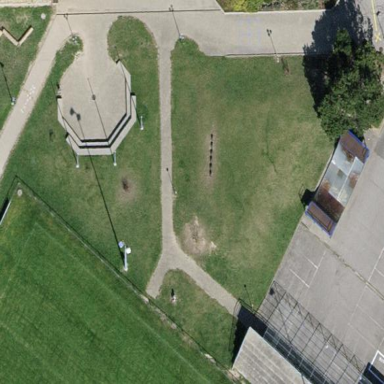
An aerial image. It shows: Lovely park for leisure and relaxation.